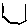
Label: hexagon